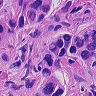
Metastatic tissue present: yes